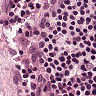
Metastatic tissue present: no